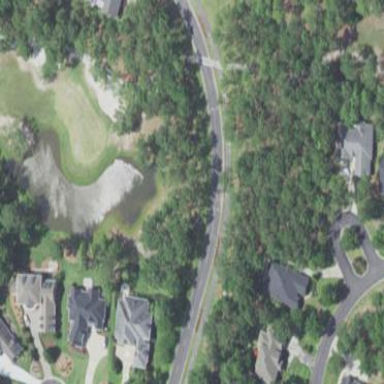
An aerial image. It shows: Water hazard on golf course.